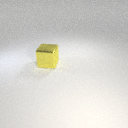
large yellow metal cube